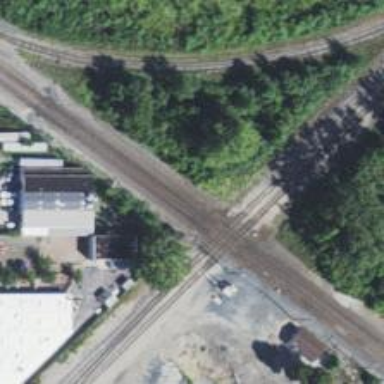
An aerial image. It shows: Railway track.